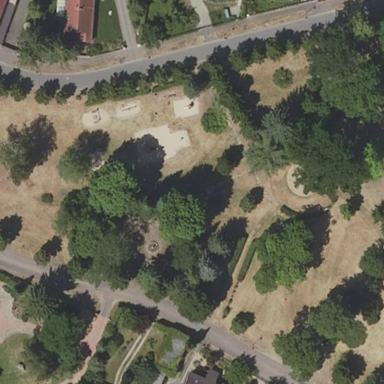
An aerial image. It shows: Village green area.